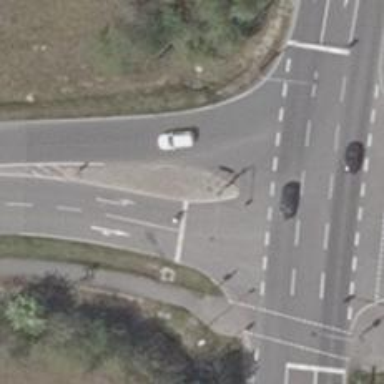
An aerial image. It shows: Road with "give way" sign.